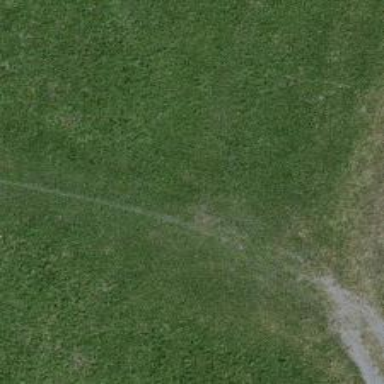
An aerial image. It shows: Grass path.